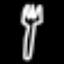
Label: fork